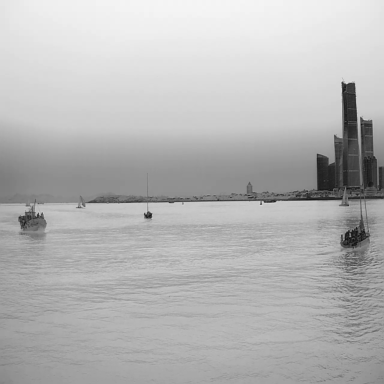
There are seven objects shown in the infrared image, including two bulk_carriers, four sailboats, and a container_ship.